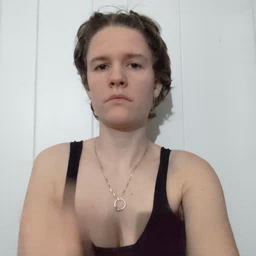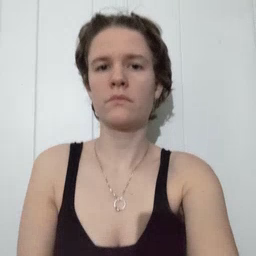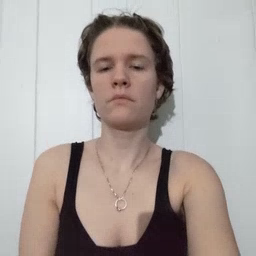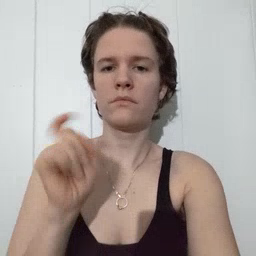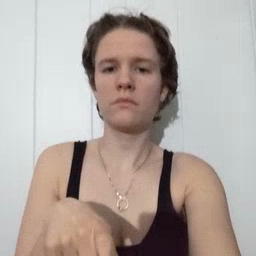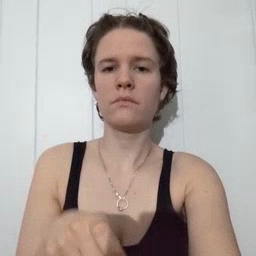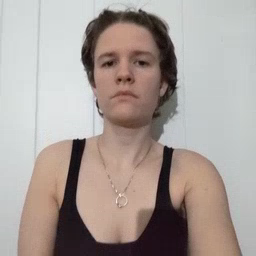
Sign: haveto